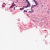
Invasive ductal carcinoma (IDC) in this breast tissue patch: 0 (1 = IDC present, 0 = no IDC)